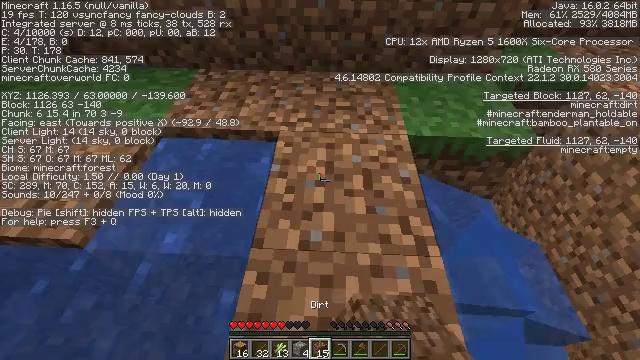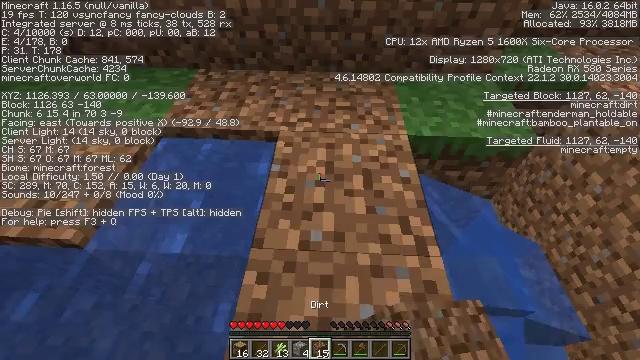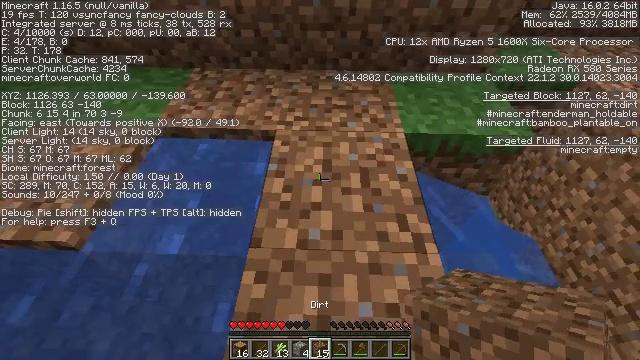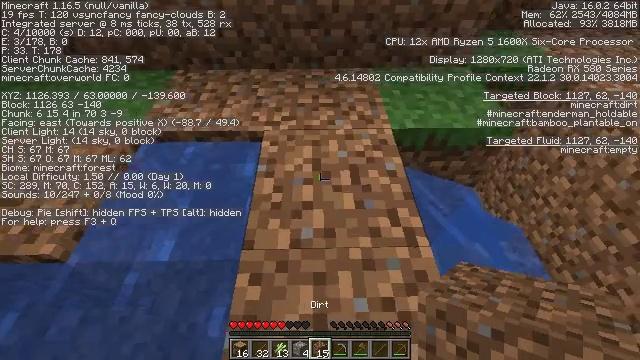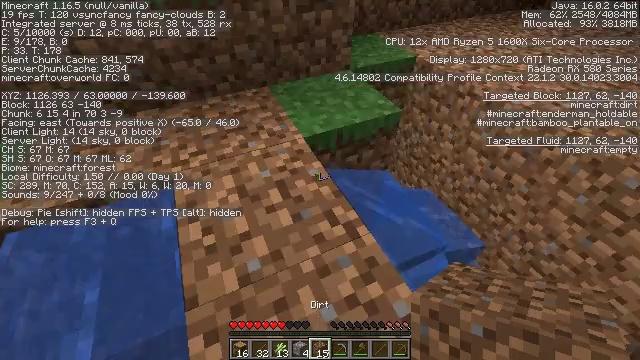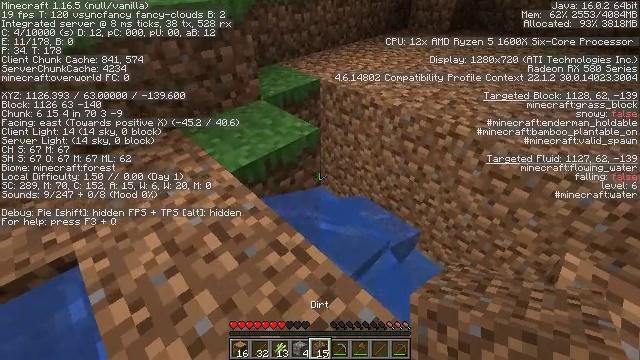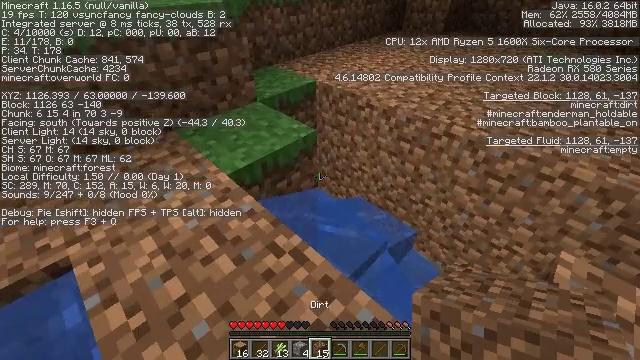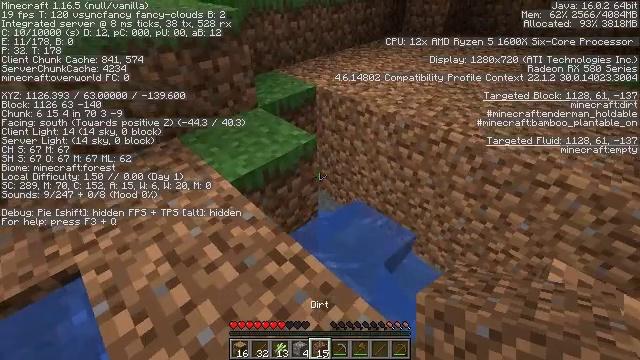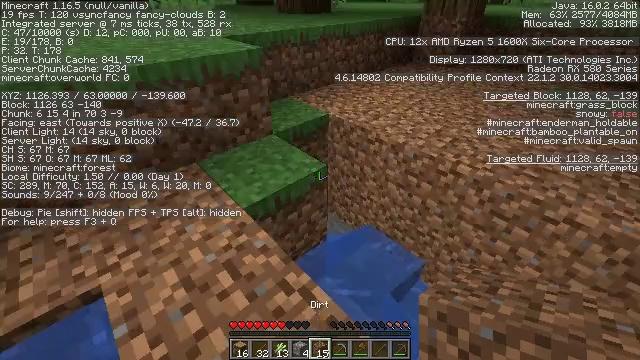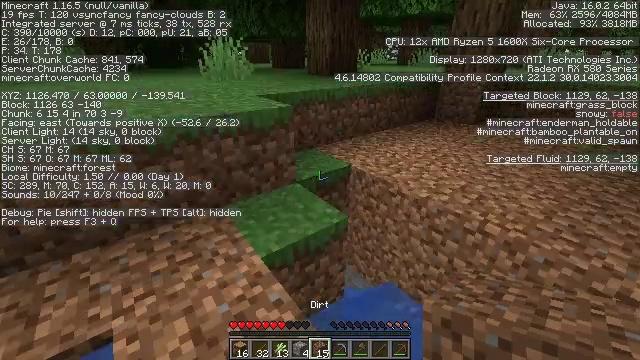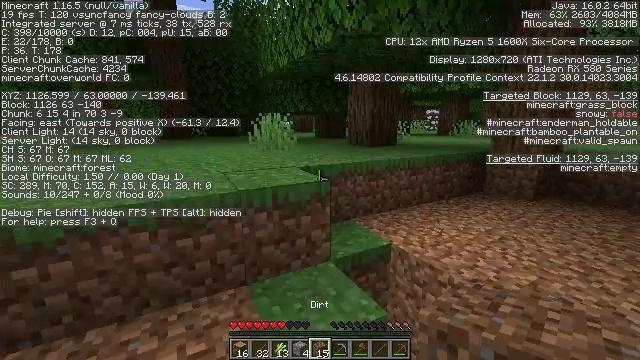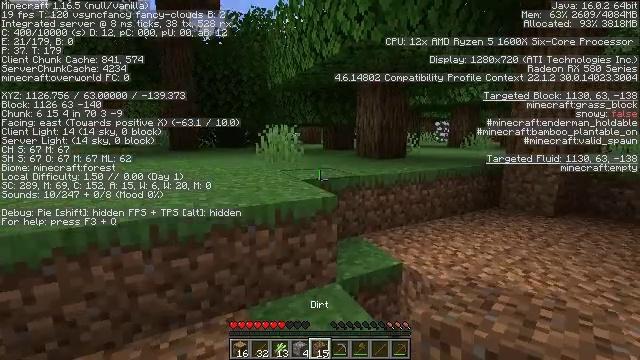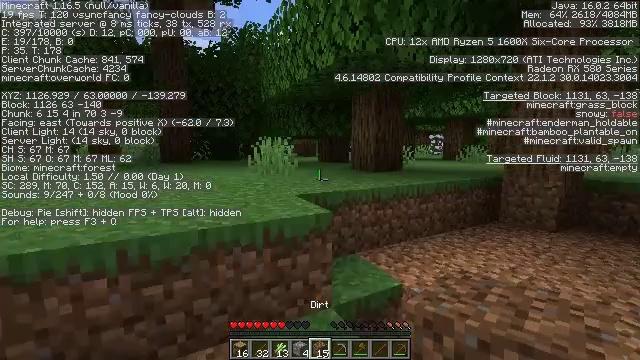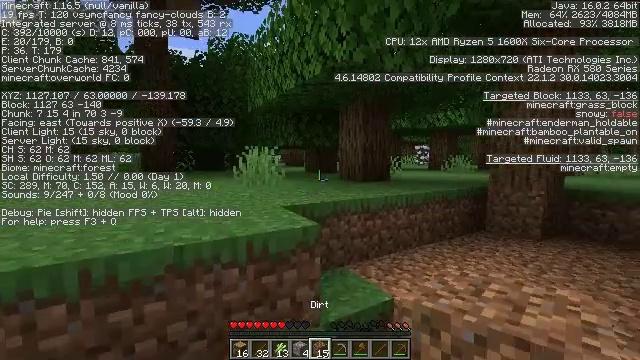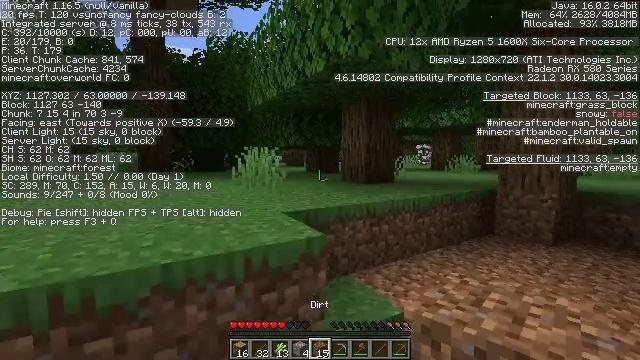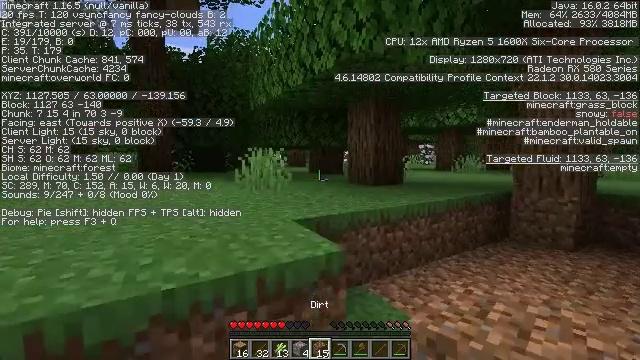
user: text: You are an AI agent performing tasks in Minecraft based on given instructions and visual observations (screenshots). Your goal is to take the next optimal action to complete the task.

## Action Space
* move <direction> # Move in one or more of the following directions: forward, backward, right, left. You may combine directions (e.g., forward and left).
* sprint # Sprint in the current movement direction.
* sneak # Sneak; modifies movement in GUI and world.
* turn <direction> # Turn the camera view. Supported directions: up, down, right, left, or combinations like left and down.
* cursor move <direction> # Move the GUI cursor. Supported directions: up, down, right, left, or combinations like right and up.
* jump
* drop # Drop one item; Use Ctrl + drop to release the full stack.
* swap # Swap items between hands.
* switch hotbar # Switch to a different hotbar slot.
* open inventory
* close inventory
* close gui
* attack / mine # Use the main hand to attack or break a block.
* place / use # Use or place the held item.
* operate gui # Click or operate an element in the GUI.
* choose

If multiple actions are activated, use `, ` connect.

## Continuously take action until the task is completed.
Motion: motion action
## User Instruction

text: Hunt animals.
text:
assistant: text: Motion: sneak
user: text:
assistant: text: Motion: sneak
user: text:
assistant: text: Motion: sneak, turn right
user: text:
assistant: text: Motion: sneak, turn right and up
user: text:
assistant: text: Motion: sneak, turn right and up
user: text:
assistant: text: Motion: no_op
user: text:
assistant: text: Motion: no_op
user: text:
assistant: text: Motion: turn left and up
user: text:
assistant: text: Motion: move forward, turn left and up
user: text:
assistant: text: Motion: move forward, turn left and up
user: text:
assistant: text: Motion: move forward, turn left and up
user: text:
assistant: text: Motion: move forward, turn right and up
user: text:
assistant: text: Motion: move forward, turn right and up
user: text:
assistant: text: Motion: move forward and move left
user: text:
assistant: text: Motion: move forward and move left
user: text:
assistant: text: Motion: move forward and move left
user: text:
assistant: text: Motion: move forward and move left, turn up
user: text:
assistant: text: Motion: move forward and move left, turn up, jump
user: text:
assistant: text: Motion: move forward and move left, turn down, jump
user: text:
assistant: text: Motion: move forward and move left, turn right and down, jump
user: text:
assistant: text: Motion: move forward and move left, turn right and down, jump
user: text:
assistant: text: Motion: move forward and move left, jump
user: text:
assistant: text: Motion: move forward and move left, jump
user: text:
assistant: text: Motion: move forward and move left
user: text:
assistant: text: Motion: move forward and move left, turn right
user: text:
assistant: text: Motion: move forward and move left, turn right
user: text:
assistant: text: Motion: move forward and move left, turn right and up
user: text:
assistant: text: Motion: move forward and move left, turn right
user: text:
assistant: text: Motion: turn right
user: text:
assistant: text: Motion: no_op